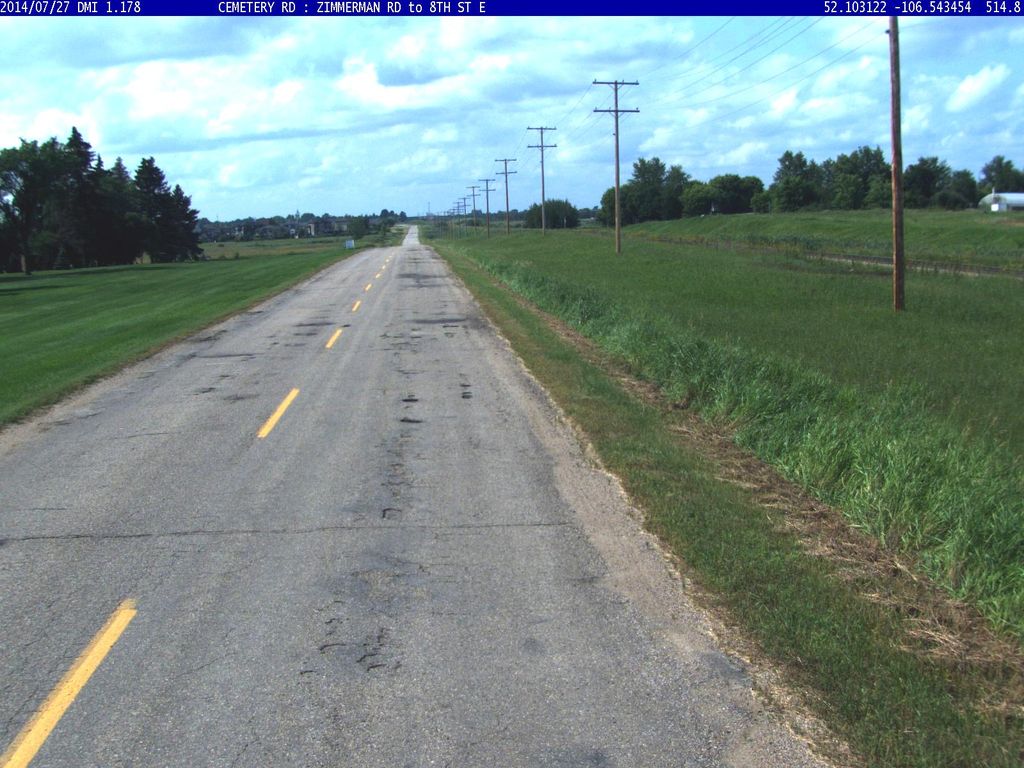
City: saskatoon